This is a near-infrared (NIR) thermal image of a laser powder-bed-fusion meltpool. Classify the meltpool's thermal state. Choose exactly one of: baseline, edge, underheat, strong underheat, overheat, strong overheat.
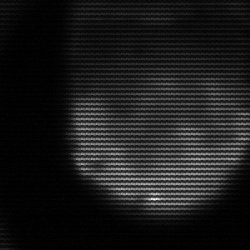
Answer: edge